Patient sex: F
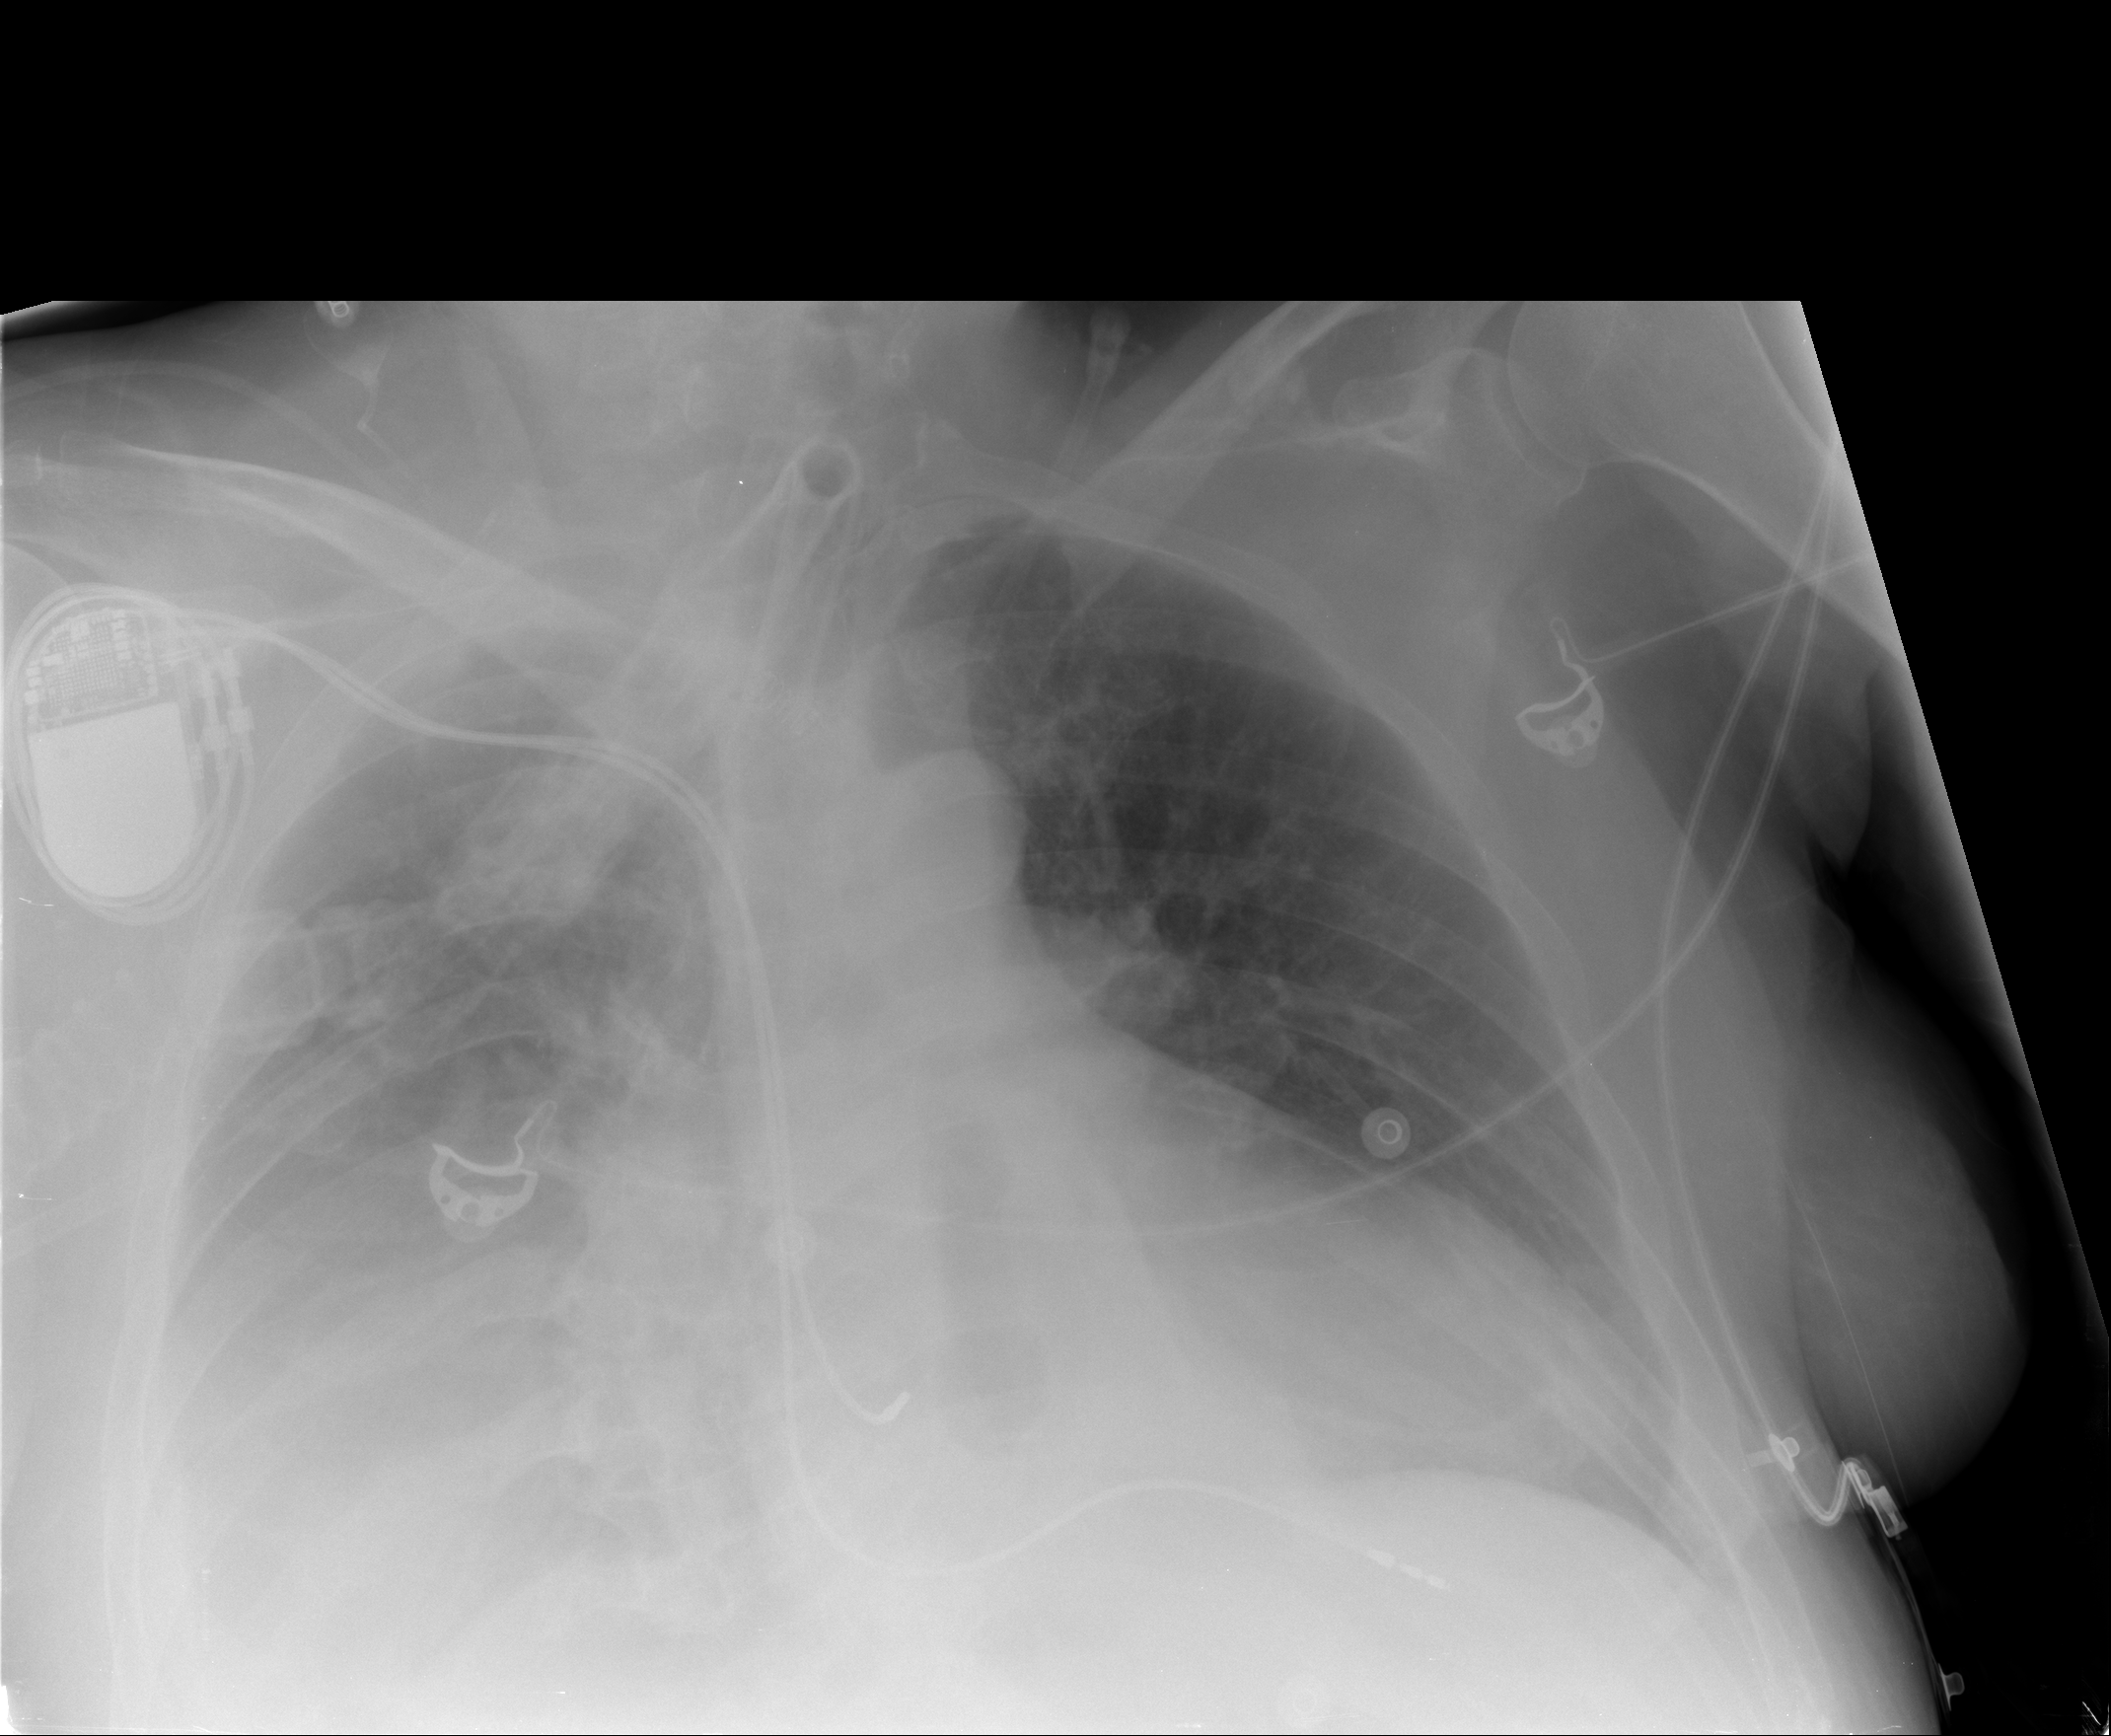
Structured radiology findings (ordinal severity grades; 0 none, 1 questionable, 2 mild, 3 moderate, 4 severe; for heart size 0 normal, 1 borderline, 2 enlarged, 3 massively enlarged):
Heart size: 2
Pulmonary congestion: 0
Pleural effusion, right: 3
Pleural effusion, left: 0
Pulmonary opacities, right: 0
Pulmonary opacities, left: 0
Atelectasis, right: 3
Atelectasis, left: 0